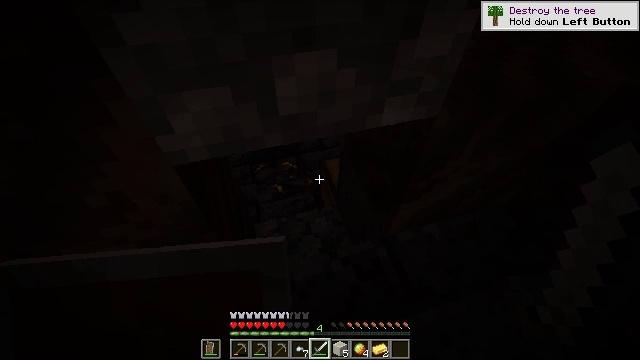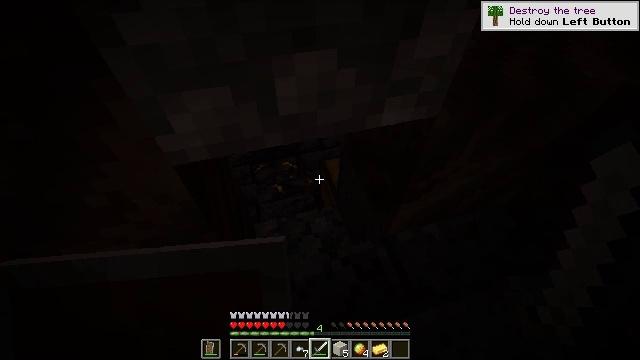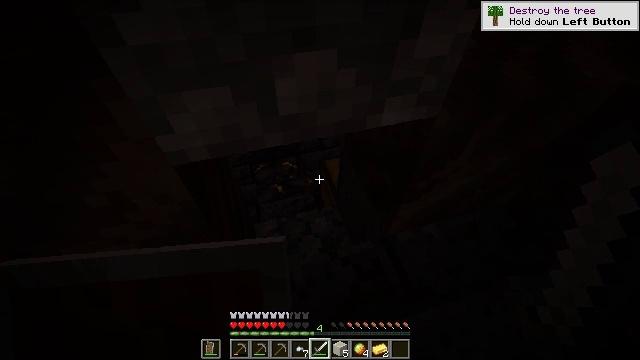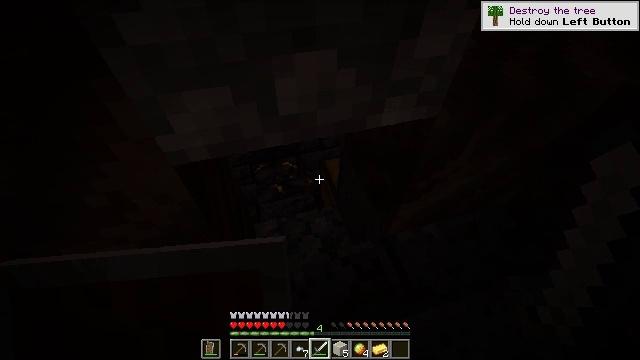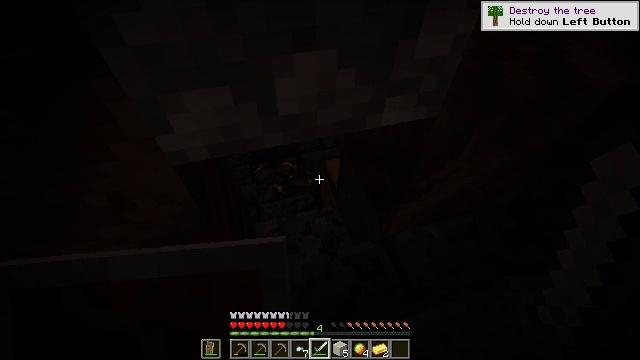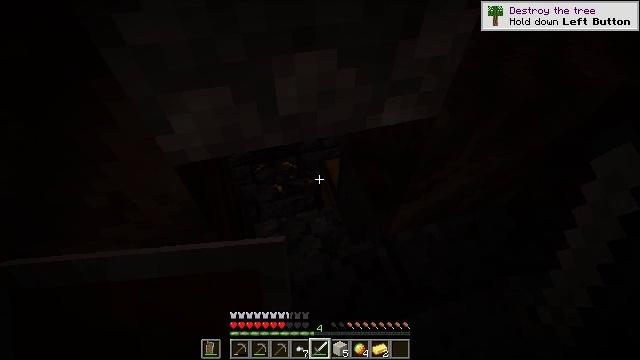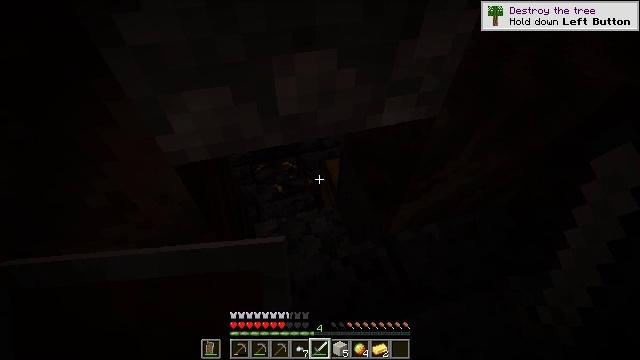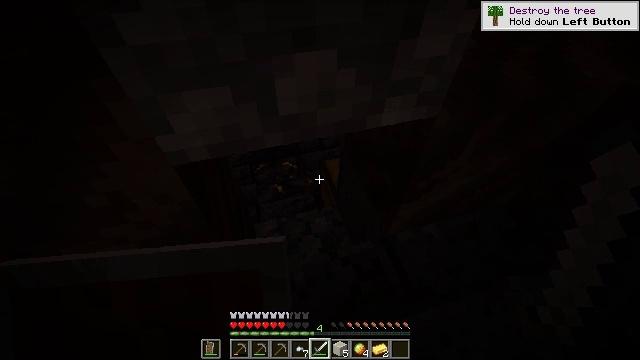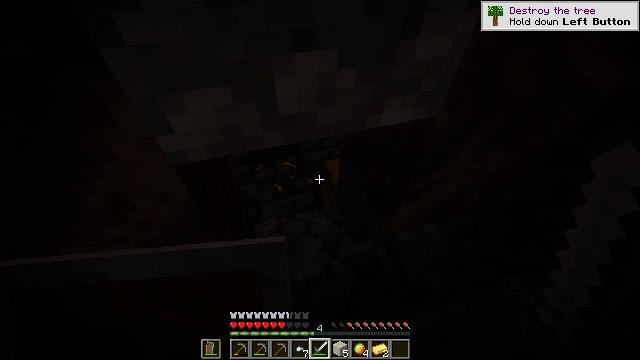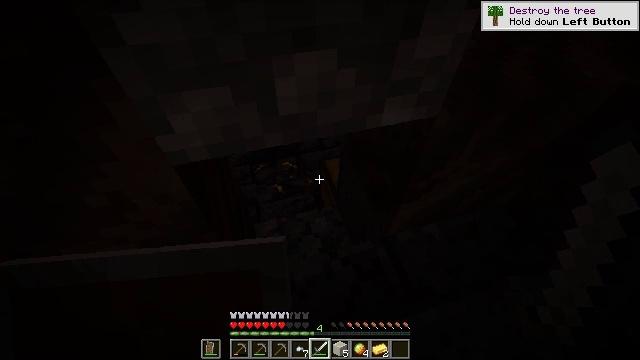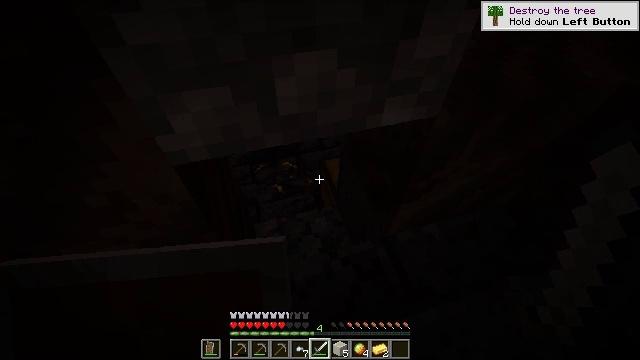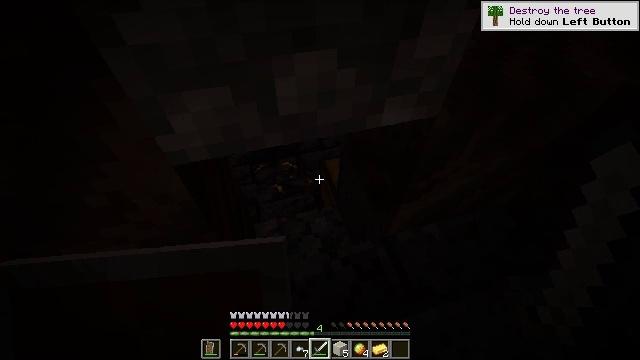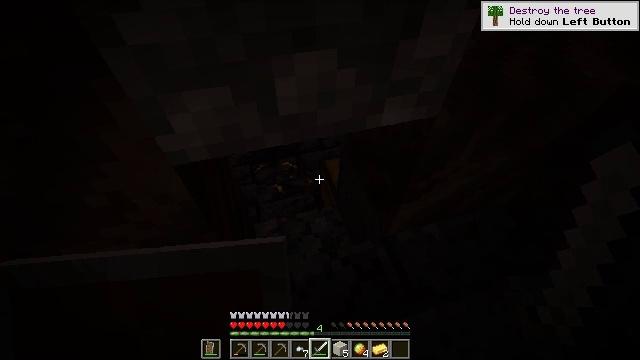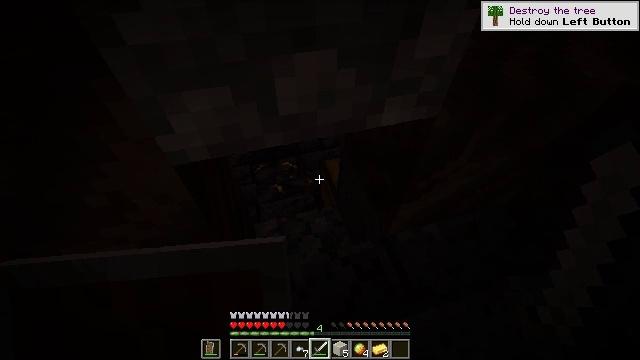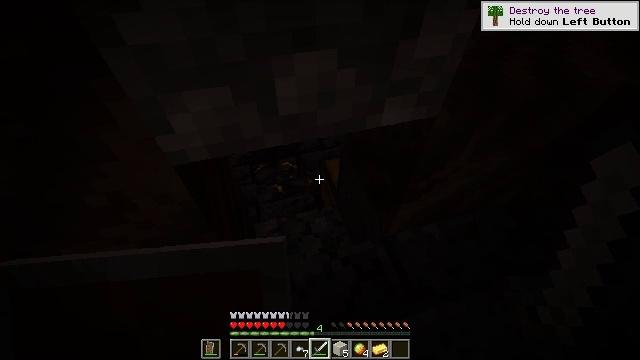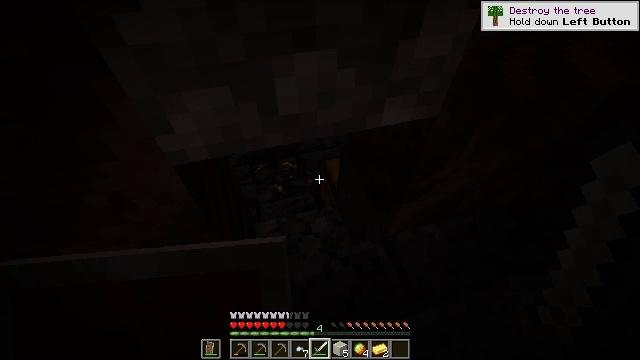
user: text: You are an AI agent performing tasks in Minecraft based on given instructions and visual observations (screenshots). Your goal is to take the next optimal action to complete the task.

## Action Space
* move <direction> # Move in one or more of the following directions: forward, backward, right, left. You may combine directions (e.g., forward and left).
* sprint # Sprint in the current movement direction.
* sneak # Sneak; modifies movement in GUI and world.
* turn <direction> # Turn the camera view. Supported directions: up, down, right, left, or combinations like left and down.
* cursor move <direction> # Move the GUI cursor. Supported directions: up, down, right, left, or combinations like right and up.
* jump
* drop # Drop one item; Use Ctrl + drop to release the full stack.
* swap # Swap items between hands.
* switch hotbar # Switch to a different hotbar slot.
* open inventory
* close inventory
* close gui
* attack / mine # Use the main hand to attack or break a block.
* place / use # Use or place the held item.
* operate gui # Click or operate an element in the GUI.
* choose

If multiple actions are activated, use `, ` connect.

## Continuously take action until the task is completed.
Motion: motion action
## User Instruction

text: Collect polished blackstone bricks by attacking them.
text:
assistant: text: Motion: no_op
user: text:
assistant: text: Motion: no_op
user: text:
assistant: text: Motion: no_op
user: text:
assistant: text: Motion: no_op
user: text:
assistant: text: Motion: no_op
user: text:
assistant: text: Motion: no_op
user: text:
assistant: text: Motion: no_op
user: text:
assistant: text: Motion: no_op
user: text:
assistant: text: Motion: no_op
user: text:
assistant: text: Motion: no_op
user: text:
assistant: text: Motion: no_op
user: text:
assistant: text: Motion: no_op
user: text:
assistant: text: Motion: no_op
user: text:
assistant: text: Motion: no_op
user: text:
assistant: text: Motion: no_op
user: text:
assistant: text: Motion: no_op
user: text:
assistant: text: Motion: no_op
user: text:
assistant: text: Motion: no_op
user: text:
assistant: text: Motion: no_op
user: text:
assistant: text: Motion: no_op
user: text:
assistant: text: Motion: no_op
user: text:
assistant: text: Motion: no_op
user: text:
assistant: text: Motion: no_op
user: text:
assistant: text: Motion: no_op
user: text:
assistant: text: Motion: no_op
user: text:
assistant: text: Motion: no_op
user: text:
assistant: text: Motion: no_op
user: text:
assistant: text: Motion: no_op
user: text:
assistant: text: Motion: no_op
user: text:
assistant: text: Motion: no_op